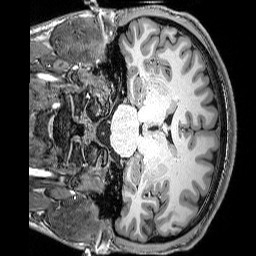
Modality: T1w
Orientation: coronal
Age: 24
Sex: male
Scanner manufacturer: siemens
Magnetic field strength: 3 T
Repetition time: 2.5 s
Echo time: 0.00343 s